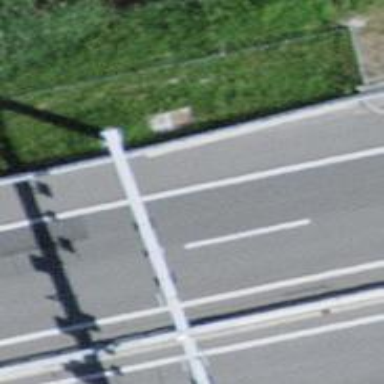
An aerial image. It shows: Asphalt motorway.